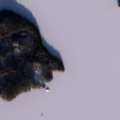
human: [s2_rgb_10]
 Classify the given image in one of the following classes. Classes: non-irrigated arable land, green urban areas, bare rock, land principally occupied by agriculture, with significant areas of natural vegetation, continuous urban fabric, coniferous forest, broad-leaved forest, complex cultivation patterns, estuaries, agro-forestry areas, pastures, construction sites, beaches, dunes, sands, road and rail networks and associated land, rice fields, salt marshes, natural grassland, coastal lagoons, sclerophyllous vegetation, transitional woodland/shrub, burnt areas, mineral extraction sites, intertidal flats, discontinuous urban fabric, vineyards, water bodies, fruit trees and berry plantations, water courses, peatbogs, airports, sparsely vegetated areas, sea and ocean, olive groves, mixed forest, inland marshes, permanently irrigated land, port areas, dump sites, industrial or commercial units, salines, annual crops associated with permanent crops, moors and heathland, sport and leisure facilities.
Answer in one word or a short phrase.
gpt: coniferous forest, mixed forest, water bodies